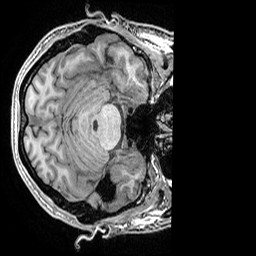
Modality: T1w
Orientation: axial
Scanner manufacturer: ge
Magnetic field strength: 3 T
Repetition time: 0.008184 s
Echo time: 0.003192 s